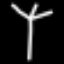
Label: fork